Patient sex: F
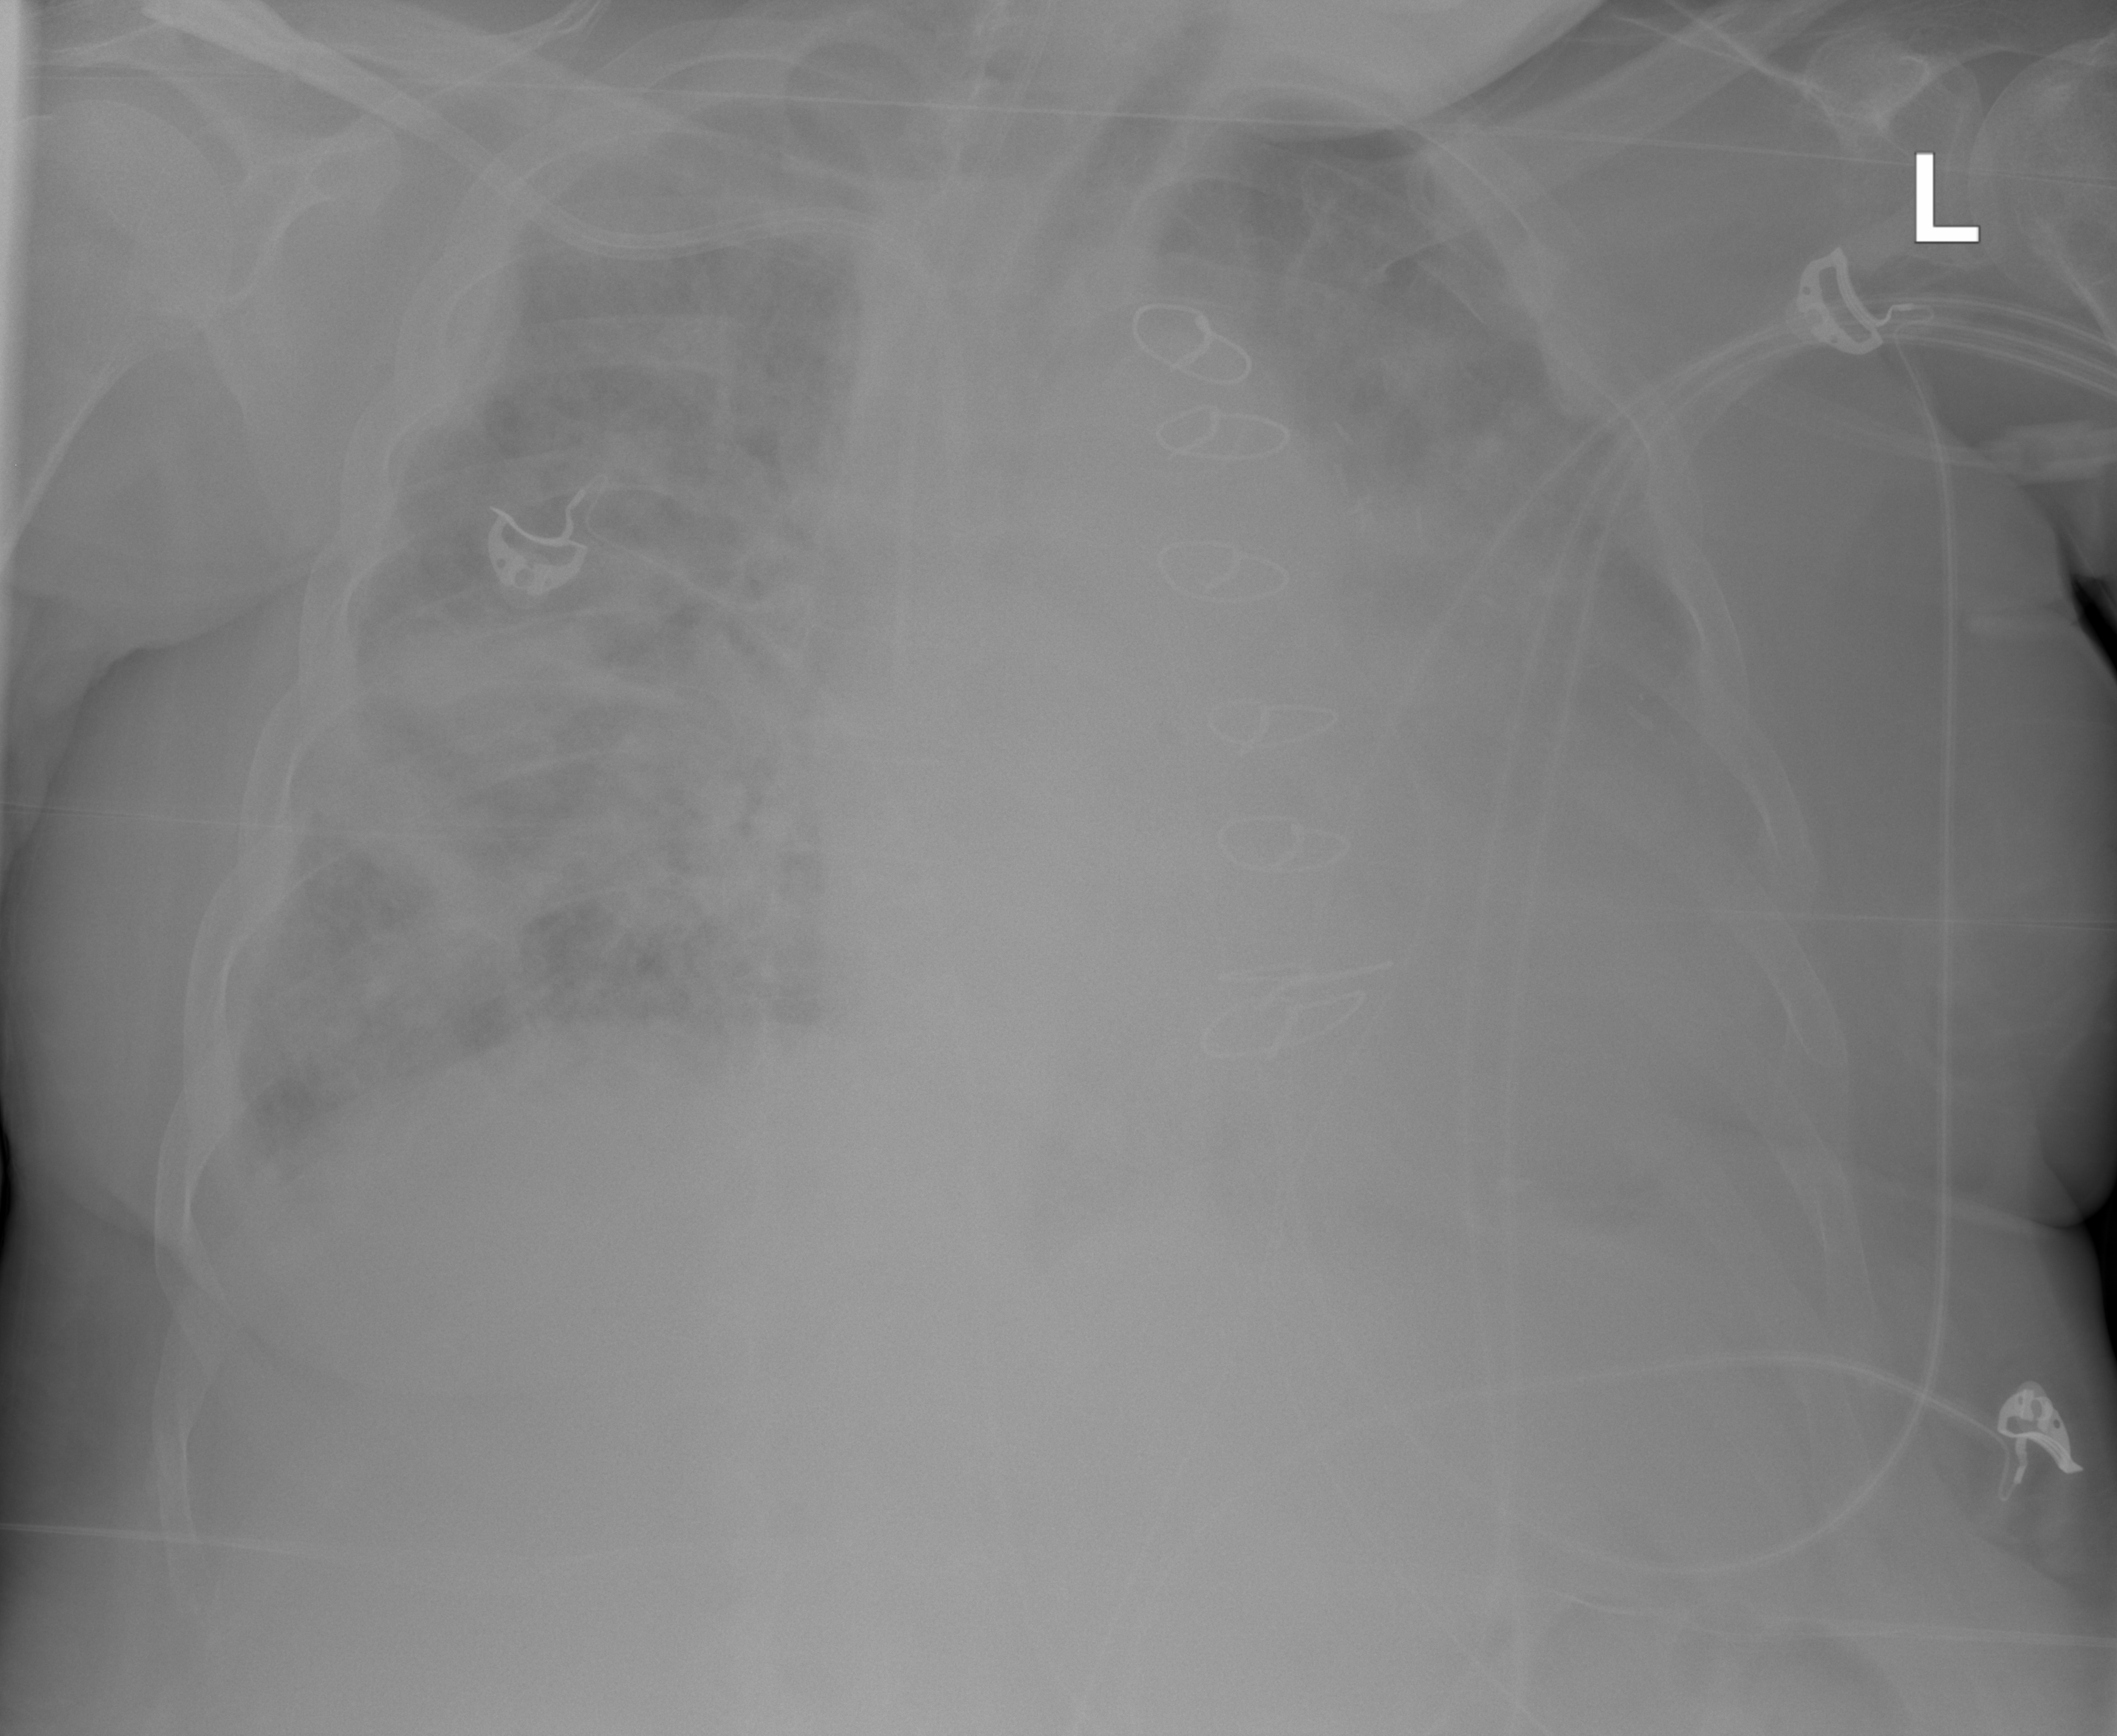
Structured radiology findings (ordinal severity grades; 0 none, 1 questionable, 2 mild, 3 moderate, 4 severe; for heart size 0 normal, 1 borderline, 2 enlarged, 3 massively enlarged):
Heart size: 2
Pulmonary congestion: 2
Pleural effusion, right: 2
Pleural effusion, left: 3
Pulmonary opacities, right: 3
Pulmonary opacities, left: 3
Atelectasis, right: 3
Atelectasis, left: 3